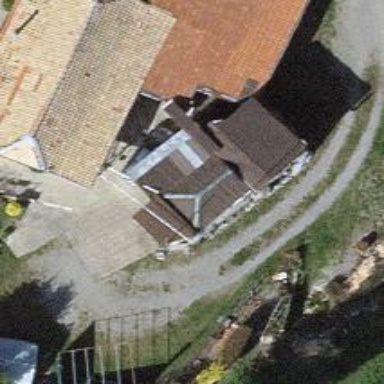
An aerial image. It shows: Detached building.